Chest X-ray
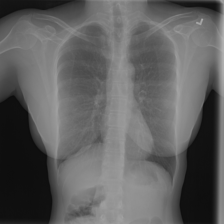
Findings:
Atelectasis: negative
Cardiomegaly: negative
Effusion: negative
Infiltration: negative
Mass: negative
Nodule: negative
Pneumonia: negative
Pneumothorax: negative
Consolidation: positive
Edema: negative
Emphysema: positive
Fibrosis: negative
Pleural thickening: negative
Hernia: negative